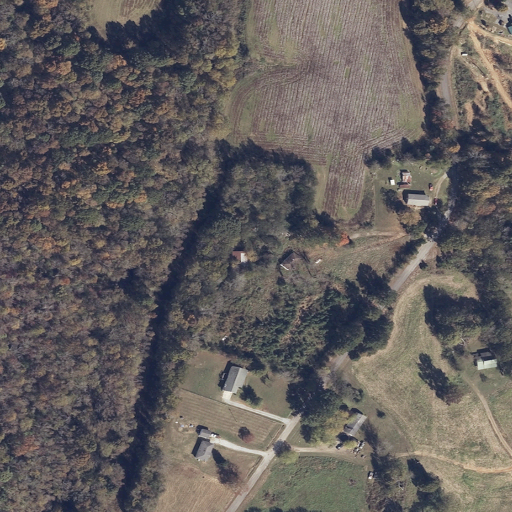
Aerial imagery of ridge(s) in Alabama named Cabbage Ridge containing deciduous forest, pasture, open development, cultivated crops, mixed forest, and low intensity development